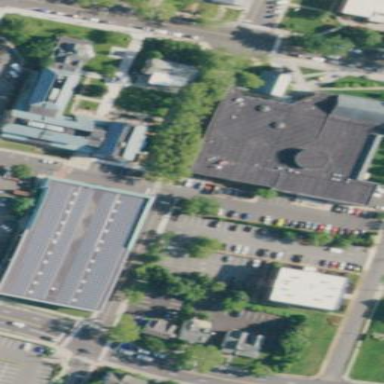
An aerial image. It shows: Multi-storey parking building.